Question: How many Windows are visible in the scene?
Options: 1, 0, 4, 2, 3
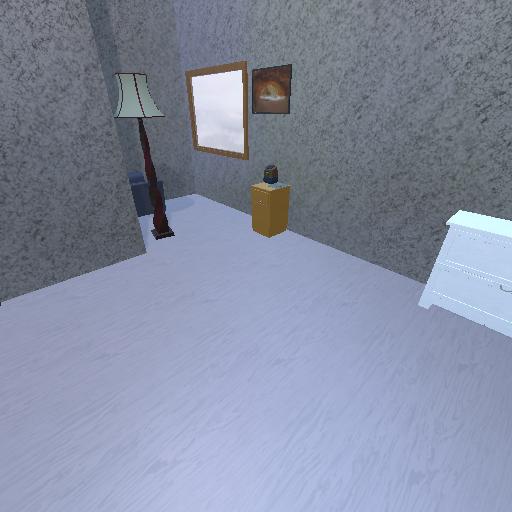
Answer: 1